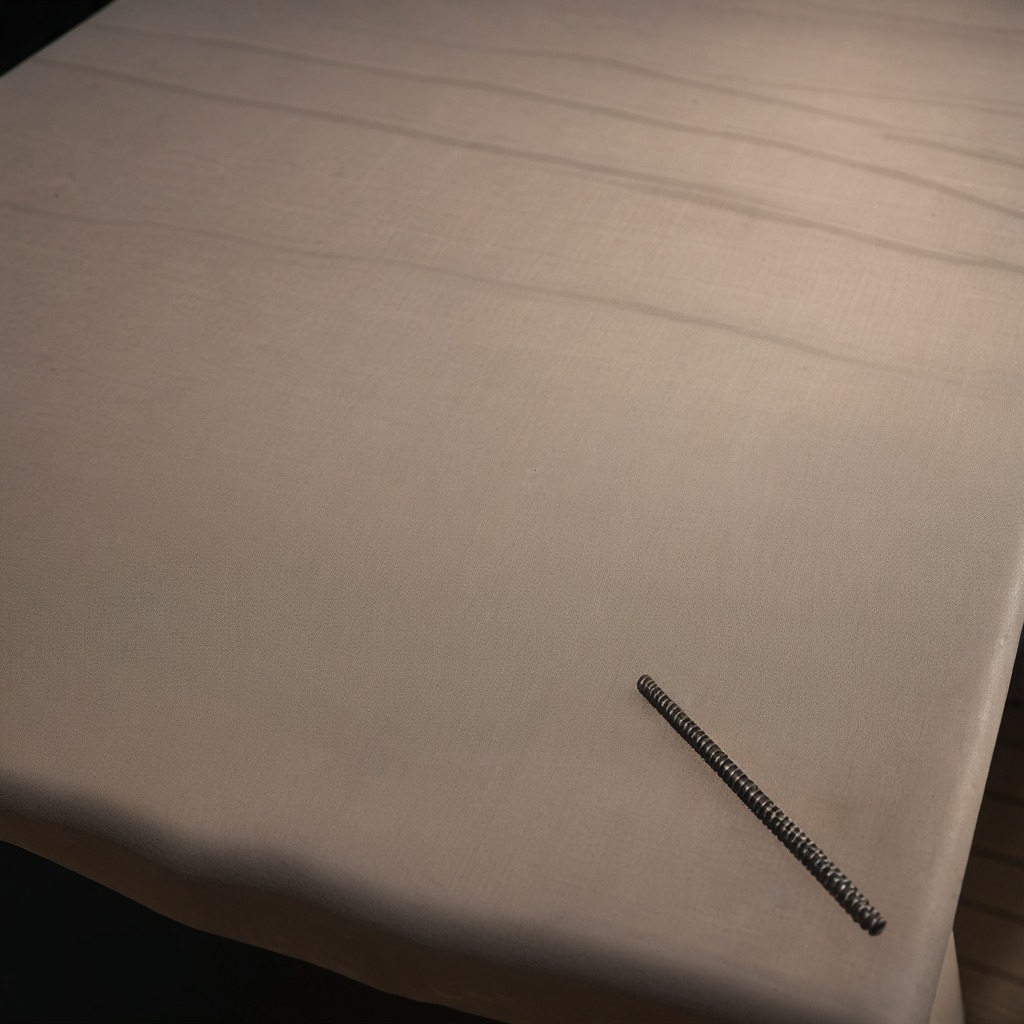
A coiled metal spring is lying on the wooden table.